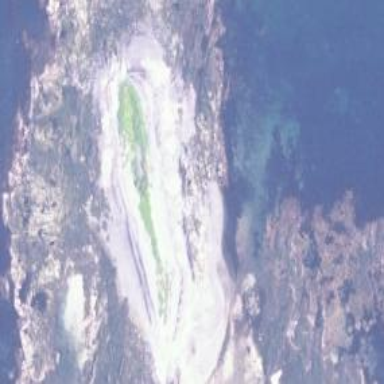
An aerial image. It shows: Island with natural coastline.